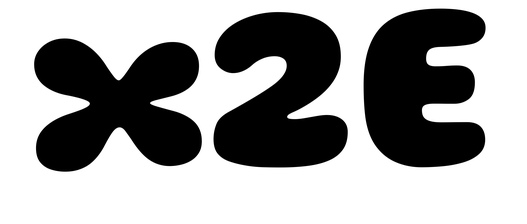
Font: Gluten_ExtraBold